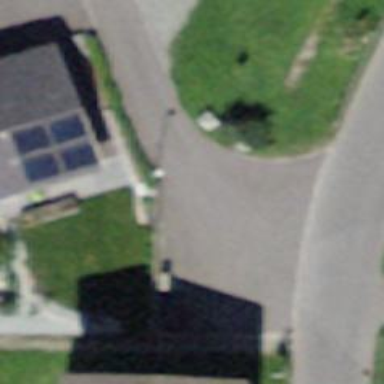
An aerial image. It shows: Residential road with asphalt surface.